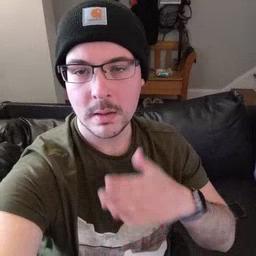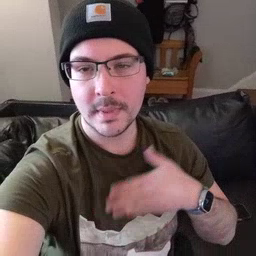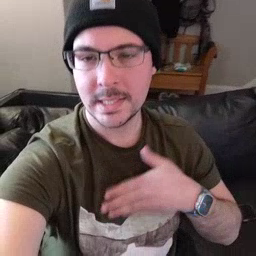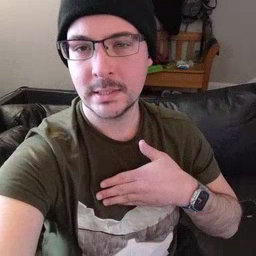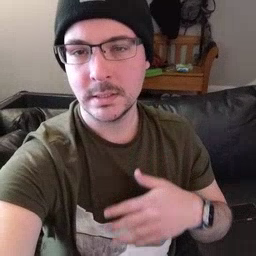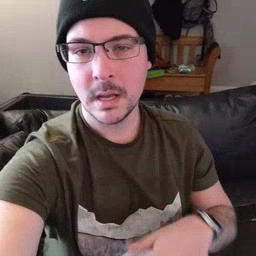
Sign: please